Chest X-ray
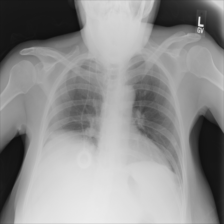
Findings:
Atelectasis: positive
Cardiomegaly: negative
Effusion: negative
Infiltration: negative
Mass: negative
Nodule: negative
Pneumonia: negative
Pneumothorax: negative
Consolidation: negative
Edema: negative
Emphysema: negative
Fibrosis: negative
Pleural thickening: negative
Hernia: negative